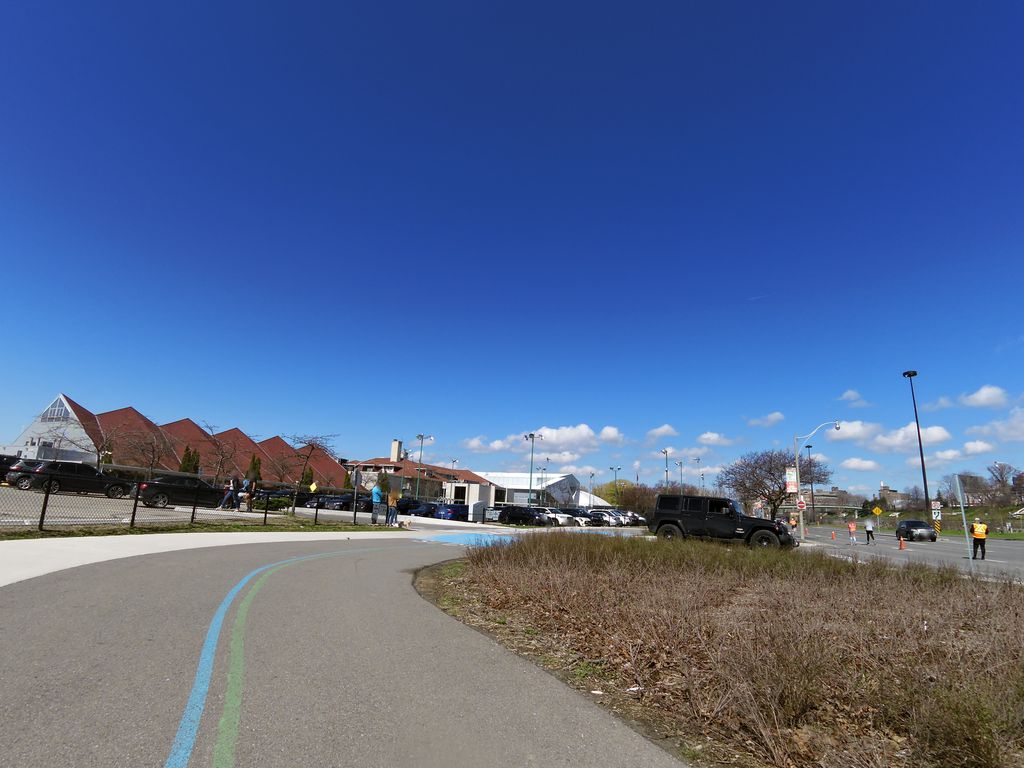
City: toronto